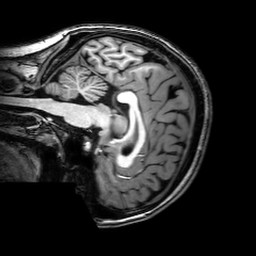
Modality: T1w
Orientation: sagittal
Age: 19
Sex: female
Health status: healthy
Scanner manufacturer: philips
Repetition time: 0.008162 s
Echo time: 0.00374 s